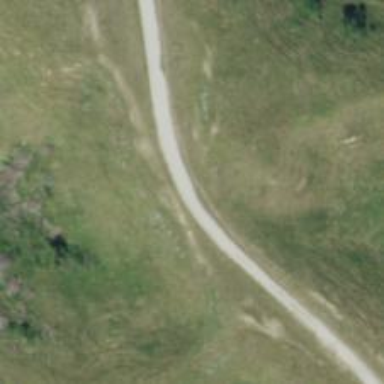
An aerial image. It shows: Road specifically designated for service vehicles within wind farm.